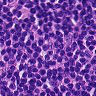
Metastatic tissue present: no